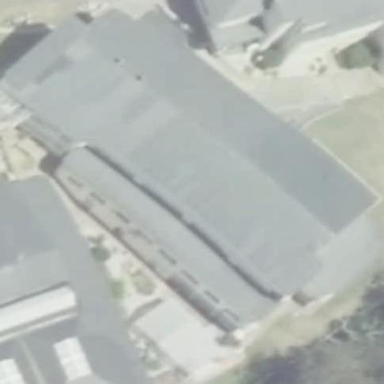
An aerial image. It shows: Public building.